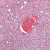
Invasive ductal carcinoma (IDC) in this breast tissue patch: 0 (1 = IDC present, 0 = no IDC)